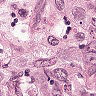
Metastatic tissue present: yes